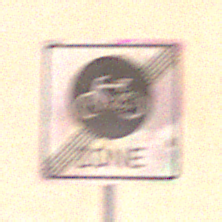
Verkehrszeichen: EndeFahrradzone
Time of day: Midday
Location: Outdoor (Urban)
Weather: PartlyCloudy
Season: NotSpecified
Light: Natural